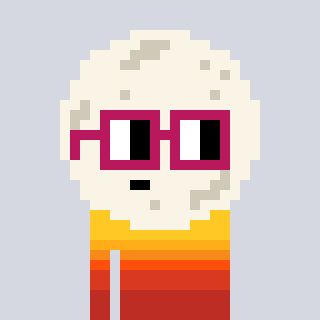
a pixel art character with square dark red glasses, a moon-shaped head and a grayscale-colored body on a cool background